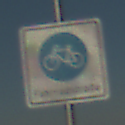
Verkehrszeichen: BeginnFahrradstrasse
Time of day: SunriseSunset
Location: Outdoor (Nature)
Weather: Clear
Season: NotSpecified
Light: Natural